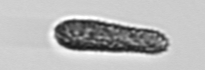
Label: Pseudochattonella_farcimen